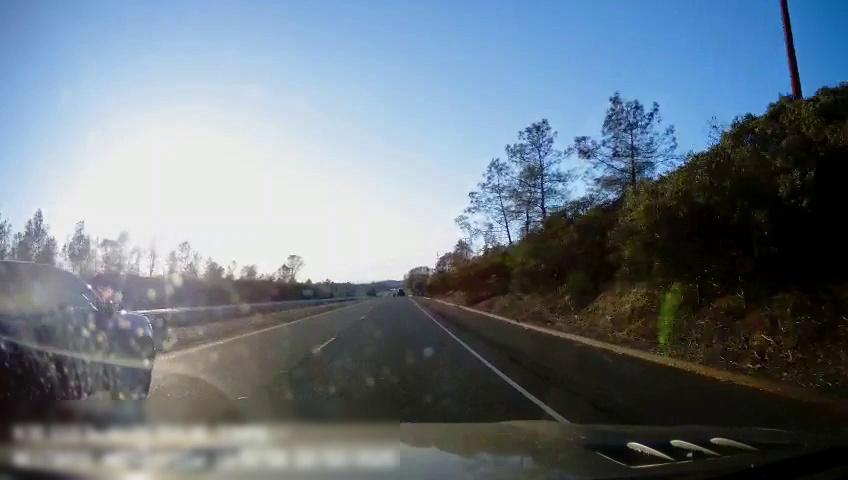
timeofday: Day
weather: Sunny
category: Drivable Space
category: Drivable Space
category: Vehicles | Truck
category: Lanes | Current Lane
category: Lanes | Current Lane
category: Lanes | Alternate Lane